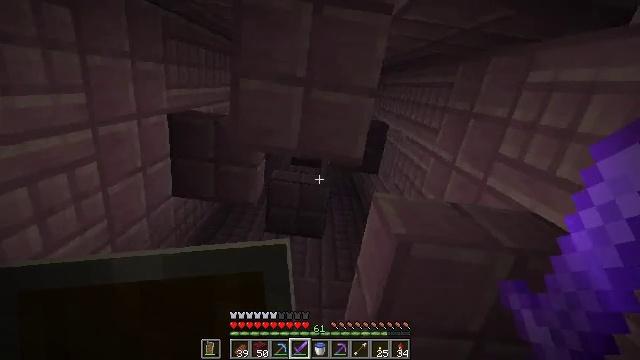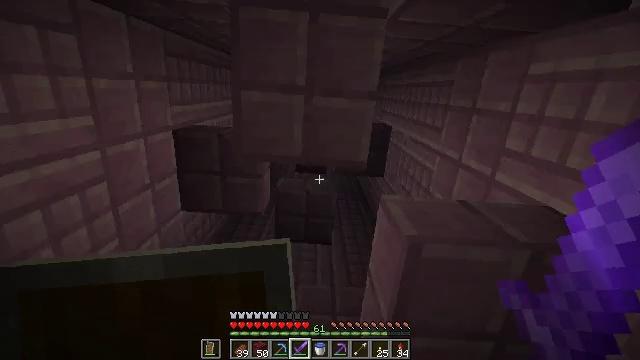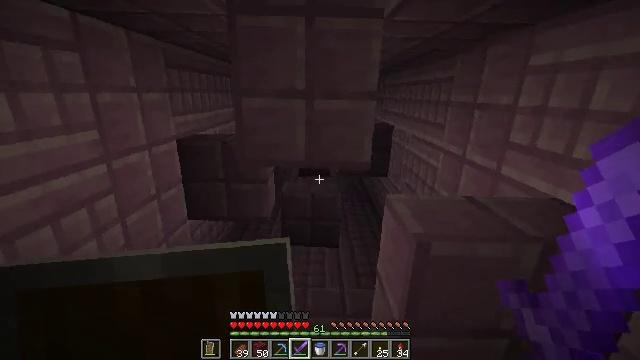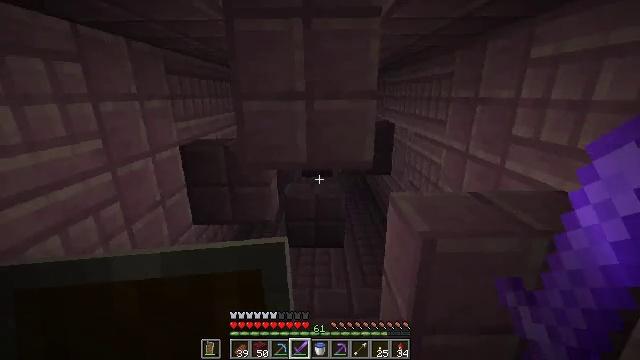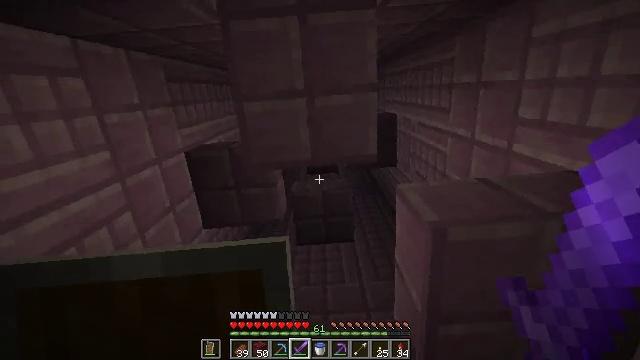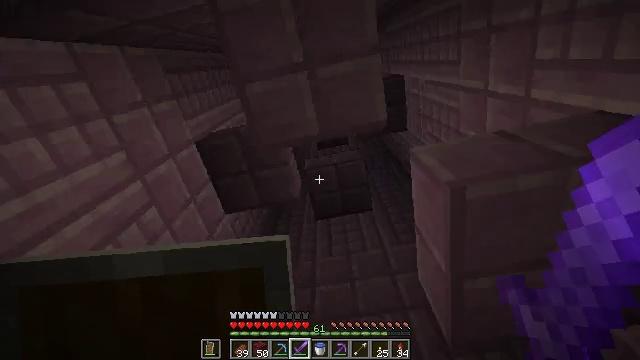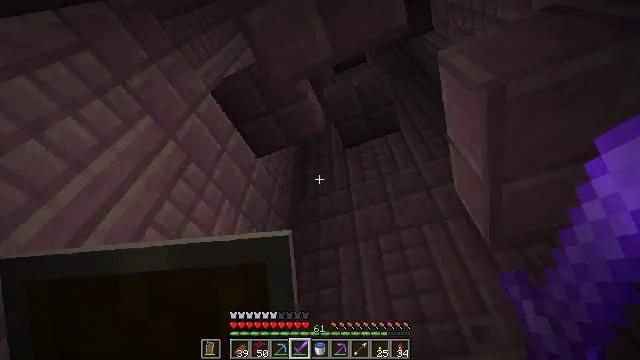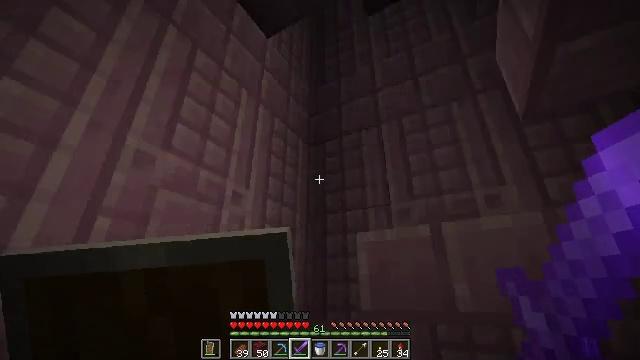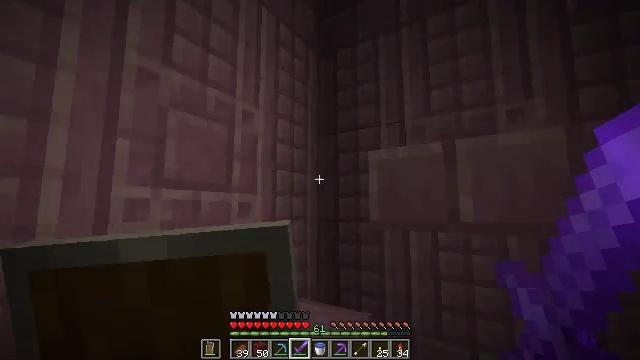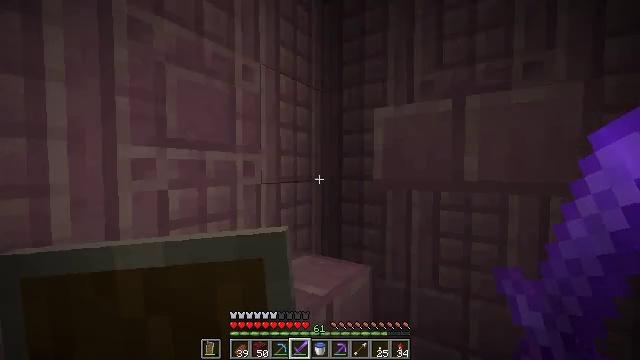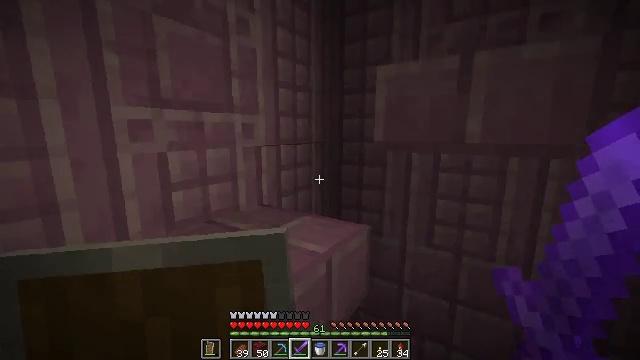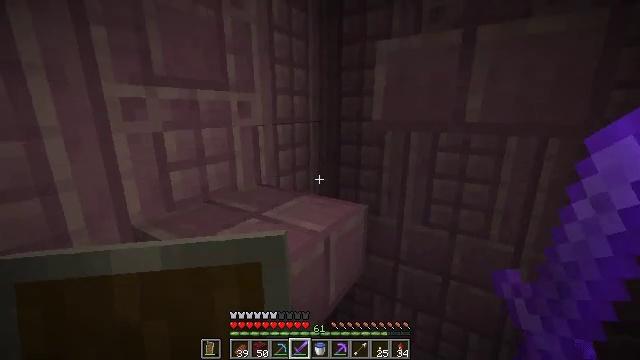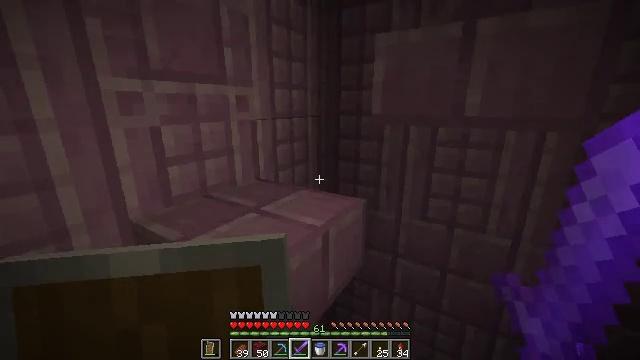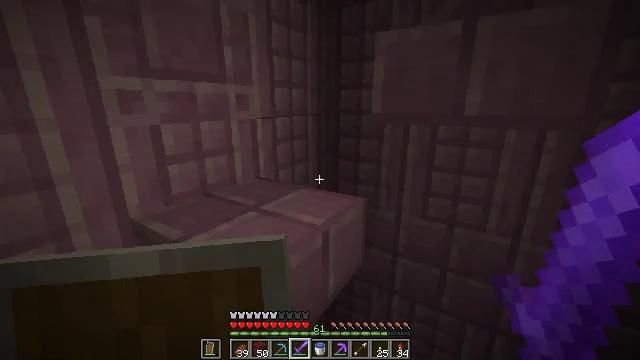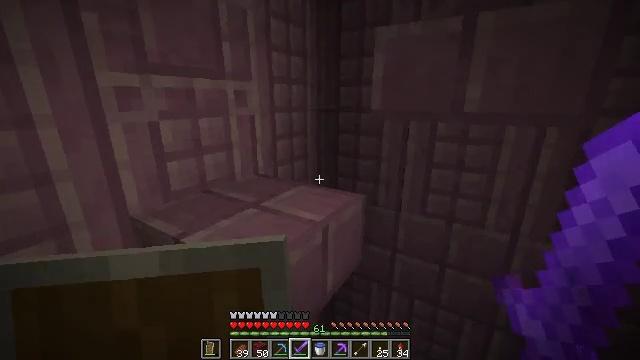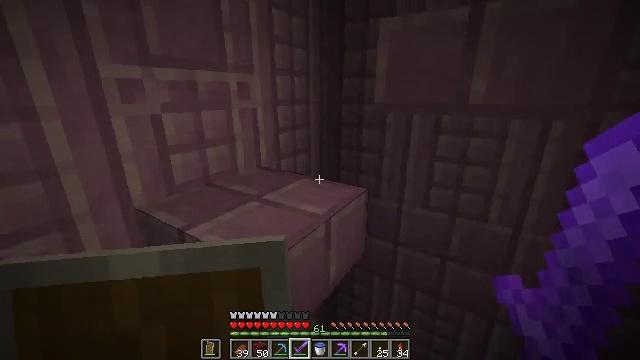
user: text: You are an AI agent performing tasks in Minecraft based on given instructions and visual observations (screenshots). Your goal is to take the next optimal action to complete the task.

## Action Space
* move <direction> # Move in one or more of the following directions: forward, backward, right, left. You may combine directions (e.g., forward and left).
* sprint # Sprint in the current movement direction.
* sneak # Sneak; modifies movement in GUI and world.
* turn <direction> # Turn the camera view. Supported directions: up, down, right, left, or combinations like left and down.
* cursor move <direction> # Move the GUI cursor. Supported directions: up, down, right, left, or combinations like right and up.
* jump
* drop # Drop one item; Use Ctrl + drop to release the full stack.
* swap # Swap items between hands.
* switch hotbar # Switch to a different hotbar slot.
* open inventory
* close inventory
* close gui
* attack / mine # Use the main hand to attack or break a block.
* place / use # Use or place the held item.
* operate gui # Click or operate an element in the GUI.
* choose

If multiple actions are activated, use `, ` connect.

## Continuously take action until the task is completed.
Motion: motion action
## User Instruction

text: Retrieve the purpur slab for building.
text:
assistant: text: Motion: turn left and up
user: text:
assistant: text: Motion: turn left
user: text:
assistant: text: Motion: turn left
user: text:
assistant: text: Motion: turn left
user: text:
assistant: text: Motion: turn left and down
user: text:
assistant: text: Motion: turn left and down
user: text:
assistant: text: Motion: turn left and down
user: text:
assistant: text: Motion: turn left and down
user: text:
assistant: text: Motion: turn down
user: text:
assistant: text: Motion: turn down
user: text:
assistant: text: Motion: turn down
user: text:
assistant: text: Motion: turn down
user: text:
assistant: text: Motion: no_op
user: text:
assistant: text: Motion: no_op
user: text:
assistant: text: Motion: turn down
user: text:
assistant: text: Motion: turn left and down
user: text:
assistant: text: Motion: turn left and down
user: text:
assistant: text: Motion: turn left
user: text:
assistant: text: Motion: move forward, turn left and down, jump
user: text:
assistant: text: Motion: move forward, turn left, jump
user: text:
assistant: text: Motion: move forward, turn left, jump
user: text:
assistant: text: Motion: move forward, jump
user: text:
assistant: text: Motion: move forward, jump
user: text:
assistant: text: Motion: move forward
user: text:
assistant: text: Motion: move forward, turn right
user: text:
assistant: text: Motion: move forward, turn right
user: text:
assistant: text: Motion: turn right
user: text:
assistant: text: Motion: turn right
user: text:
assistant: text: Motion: turn right
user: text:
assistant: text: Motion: no_op